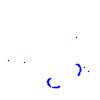
Particle: proton